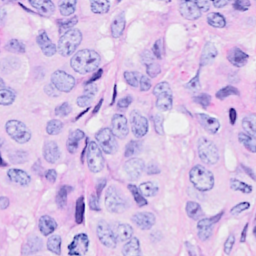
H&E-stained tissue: Breast